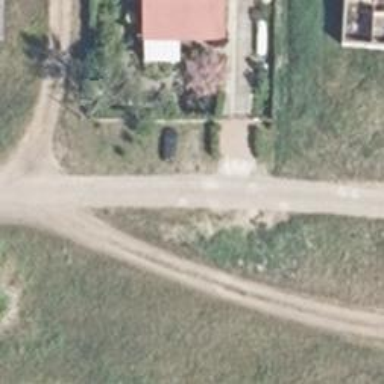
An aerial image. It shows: Residential road with dirt surface.